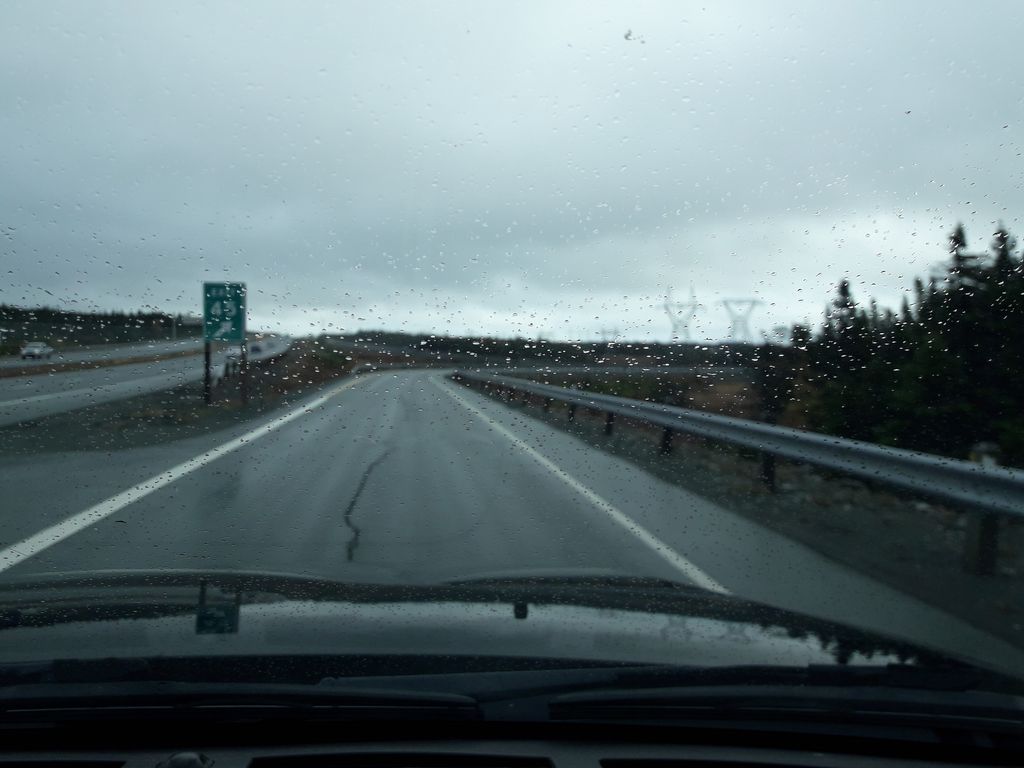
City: st_johns